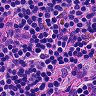
Metastatic tissue present: no